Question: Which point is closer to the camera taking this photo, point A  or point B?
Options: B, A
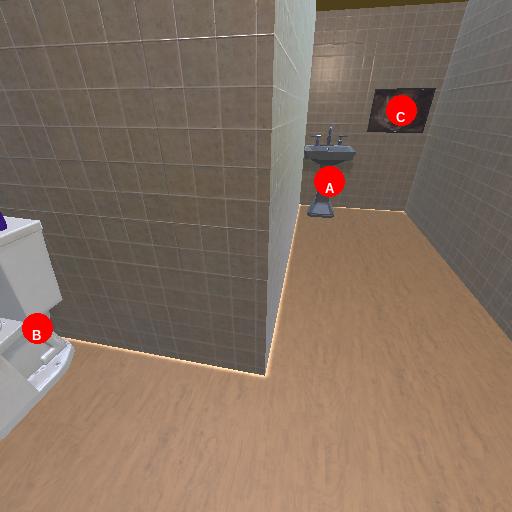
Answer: B